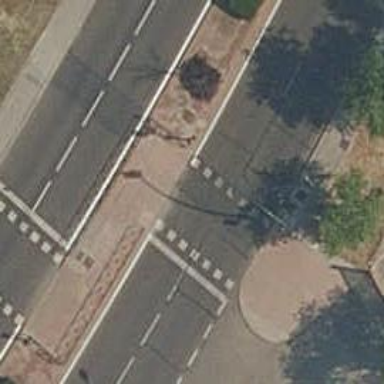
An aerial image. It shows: Road crossing with traffic signals.